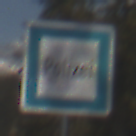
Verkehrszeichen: Polizei
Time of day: Midday
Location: Outdoor (Nature)
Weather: PartlyCloudy
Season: NotSpecified
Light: Natural